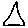
Label: triangle